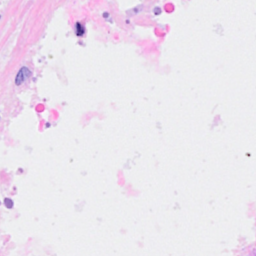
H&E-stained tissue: Breast